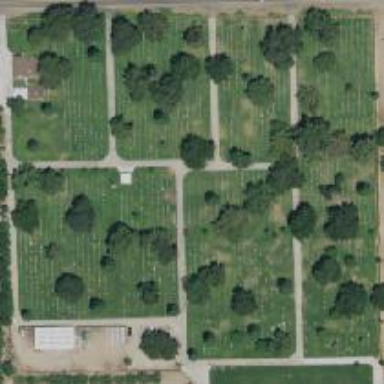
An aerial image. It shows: Cemetery.